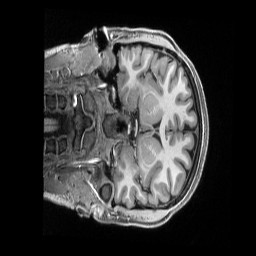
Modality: T1w
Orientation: coronal
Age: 22
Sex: female
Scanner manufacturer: siemens
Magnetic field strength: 3 T
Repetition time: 2.5 s
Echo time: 0.00296 s